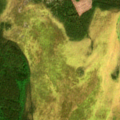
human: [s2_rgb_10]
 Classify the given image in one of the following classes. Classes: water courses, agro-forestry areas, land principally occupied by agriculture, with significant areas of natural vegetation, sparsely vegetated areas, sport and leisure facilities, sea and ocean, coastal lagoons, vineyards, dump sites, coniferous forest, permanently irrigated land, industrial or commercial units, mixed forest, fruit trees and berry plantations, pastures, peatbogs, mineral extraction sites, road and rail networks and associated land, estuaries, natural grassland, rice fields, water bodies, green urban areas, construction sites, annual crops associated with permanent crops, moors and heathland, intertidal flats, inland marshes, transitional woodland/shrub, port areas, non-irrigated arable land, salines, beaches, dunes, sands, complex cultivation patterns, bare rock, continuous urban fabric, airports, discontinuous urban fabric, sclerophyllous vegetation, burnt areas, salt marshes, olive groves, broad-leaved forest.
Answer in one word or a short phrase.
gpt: coniferous forest, mixed forest, peatbogs